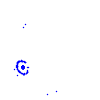
Particle: kaon